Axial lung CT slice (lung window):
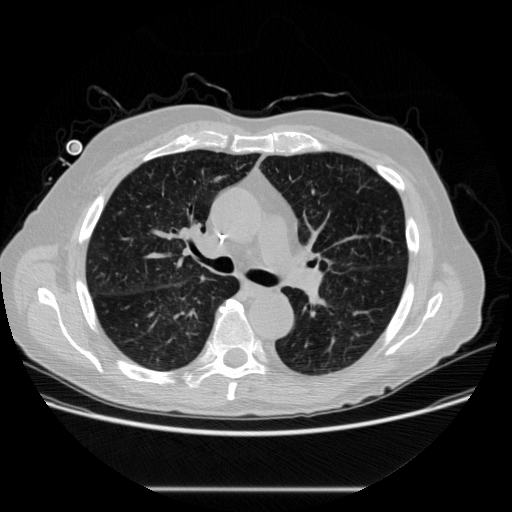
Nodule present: no